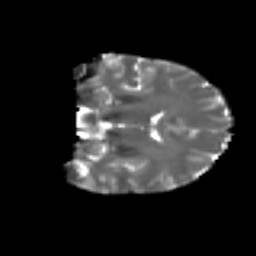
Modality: T2w
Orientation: coronal
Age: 39
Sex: female
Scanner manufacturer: ge
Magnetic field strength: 3 T
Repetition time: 7.8 s
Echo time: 0.0609 s